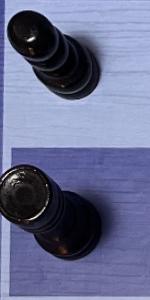
Label: Rook_Black